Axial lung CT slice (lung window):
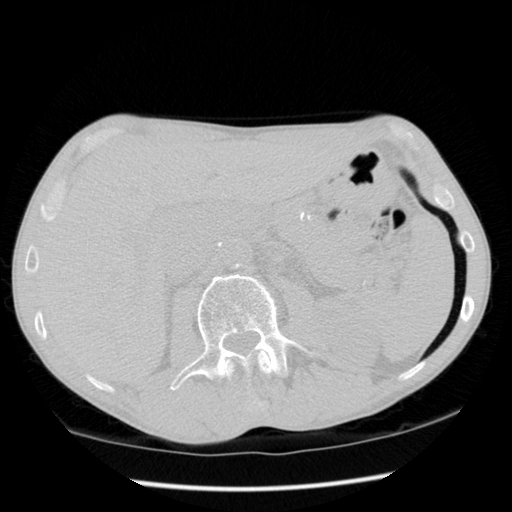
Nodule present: no